Interaction volume radius: 10 \u00c5
Interaction volume height: 10 \u00c5
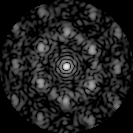
Disorder parameter: 0.5741